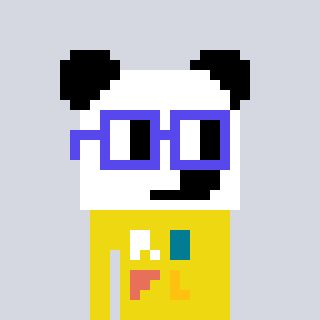
a pixel art character with square blue glasses, a panda-shaped head and a yellow-colored body on a cool background